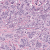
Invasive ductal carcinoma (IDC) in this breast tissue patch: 1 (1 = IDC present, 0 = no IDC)